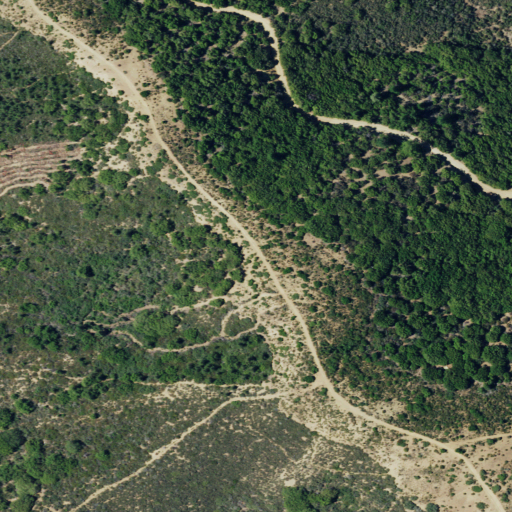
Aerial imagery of mountain in California named Buck Point containing grassland, open development, shrub, and low intensity development